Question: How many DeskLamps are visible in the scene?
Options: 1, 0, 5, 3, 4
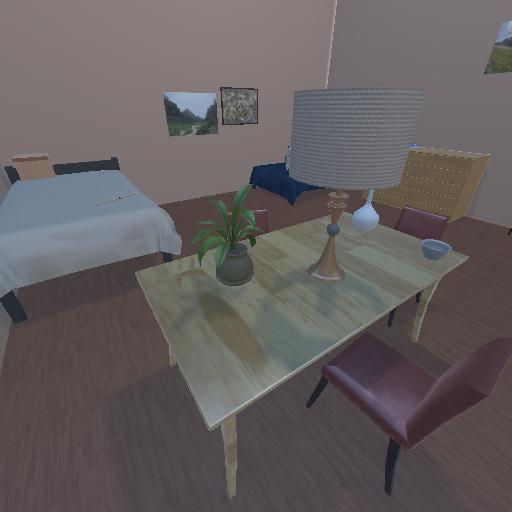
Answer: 1